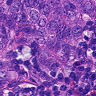
Metastatic tissue present: yes